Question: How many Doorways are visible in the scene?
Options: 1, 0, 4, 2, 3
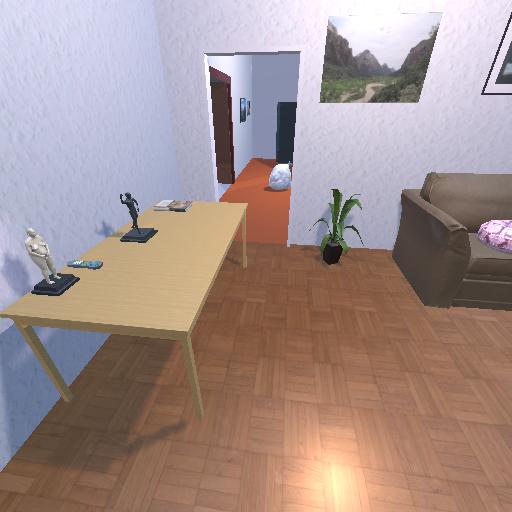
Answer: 1